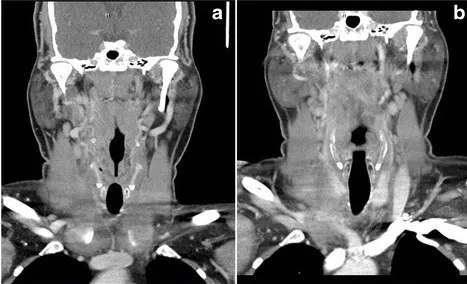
Neck CT Images. A; Edema, stranding and exudates on initial presentation.
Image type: radiology (ct)